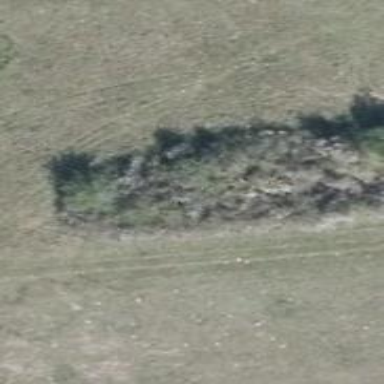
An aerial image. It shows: Patch of scrub vegetation.